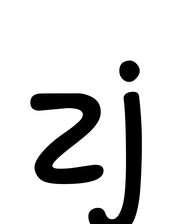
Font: PatrickHand-Regular